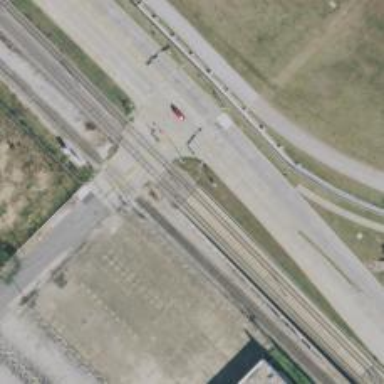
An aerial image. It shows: Light rail electrified with contact line.